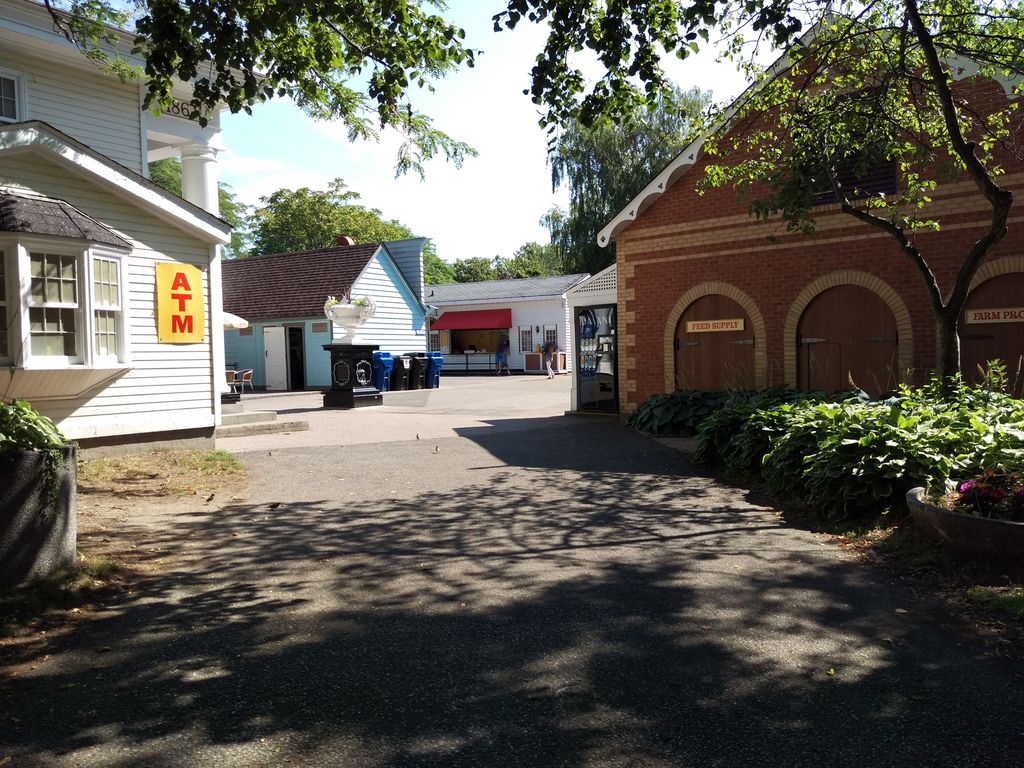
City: toronto